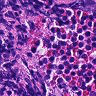
Metastatic tissue present: no